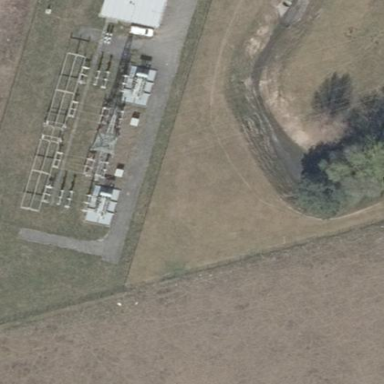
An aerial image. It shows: Outdoor power substation surrounded by fence. The substation operates at the distribution level.